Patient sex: F
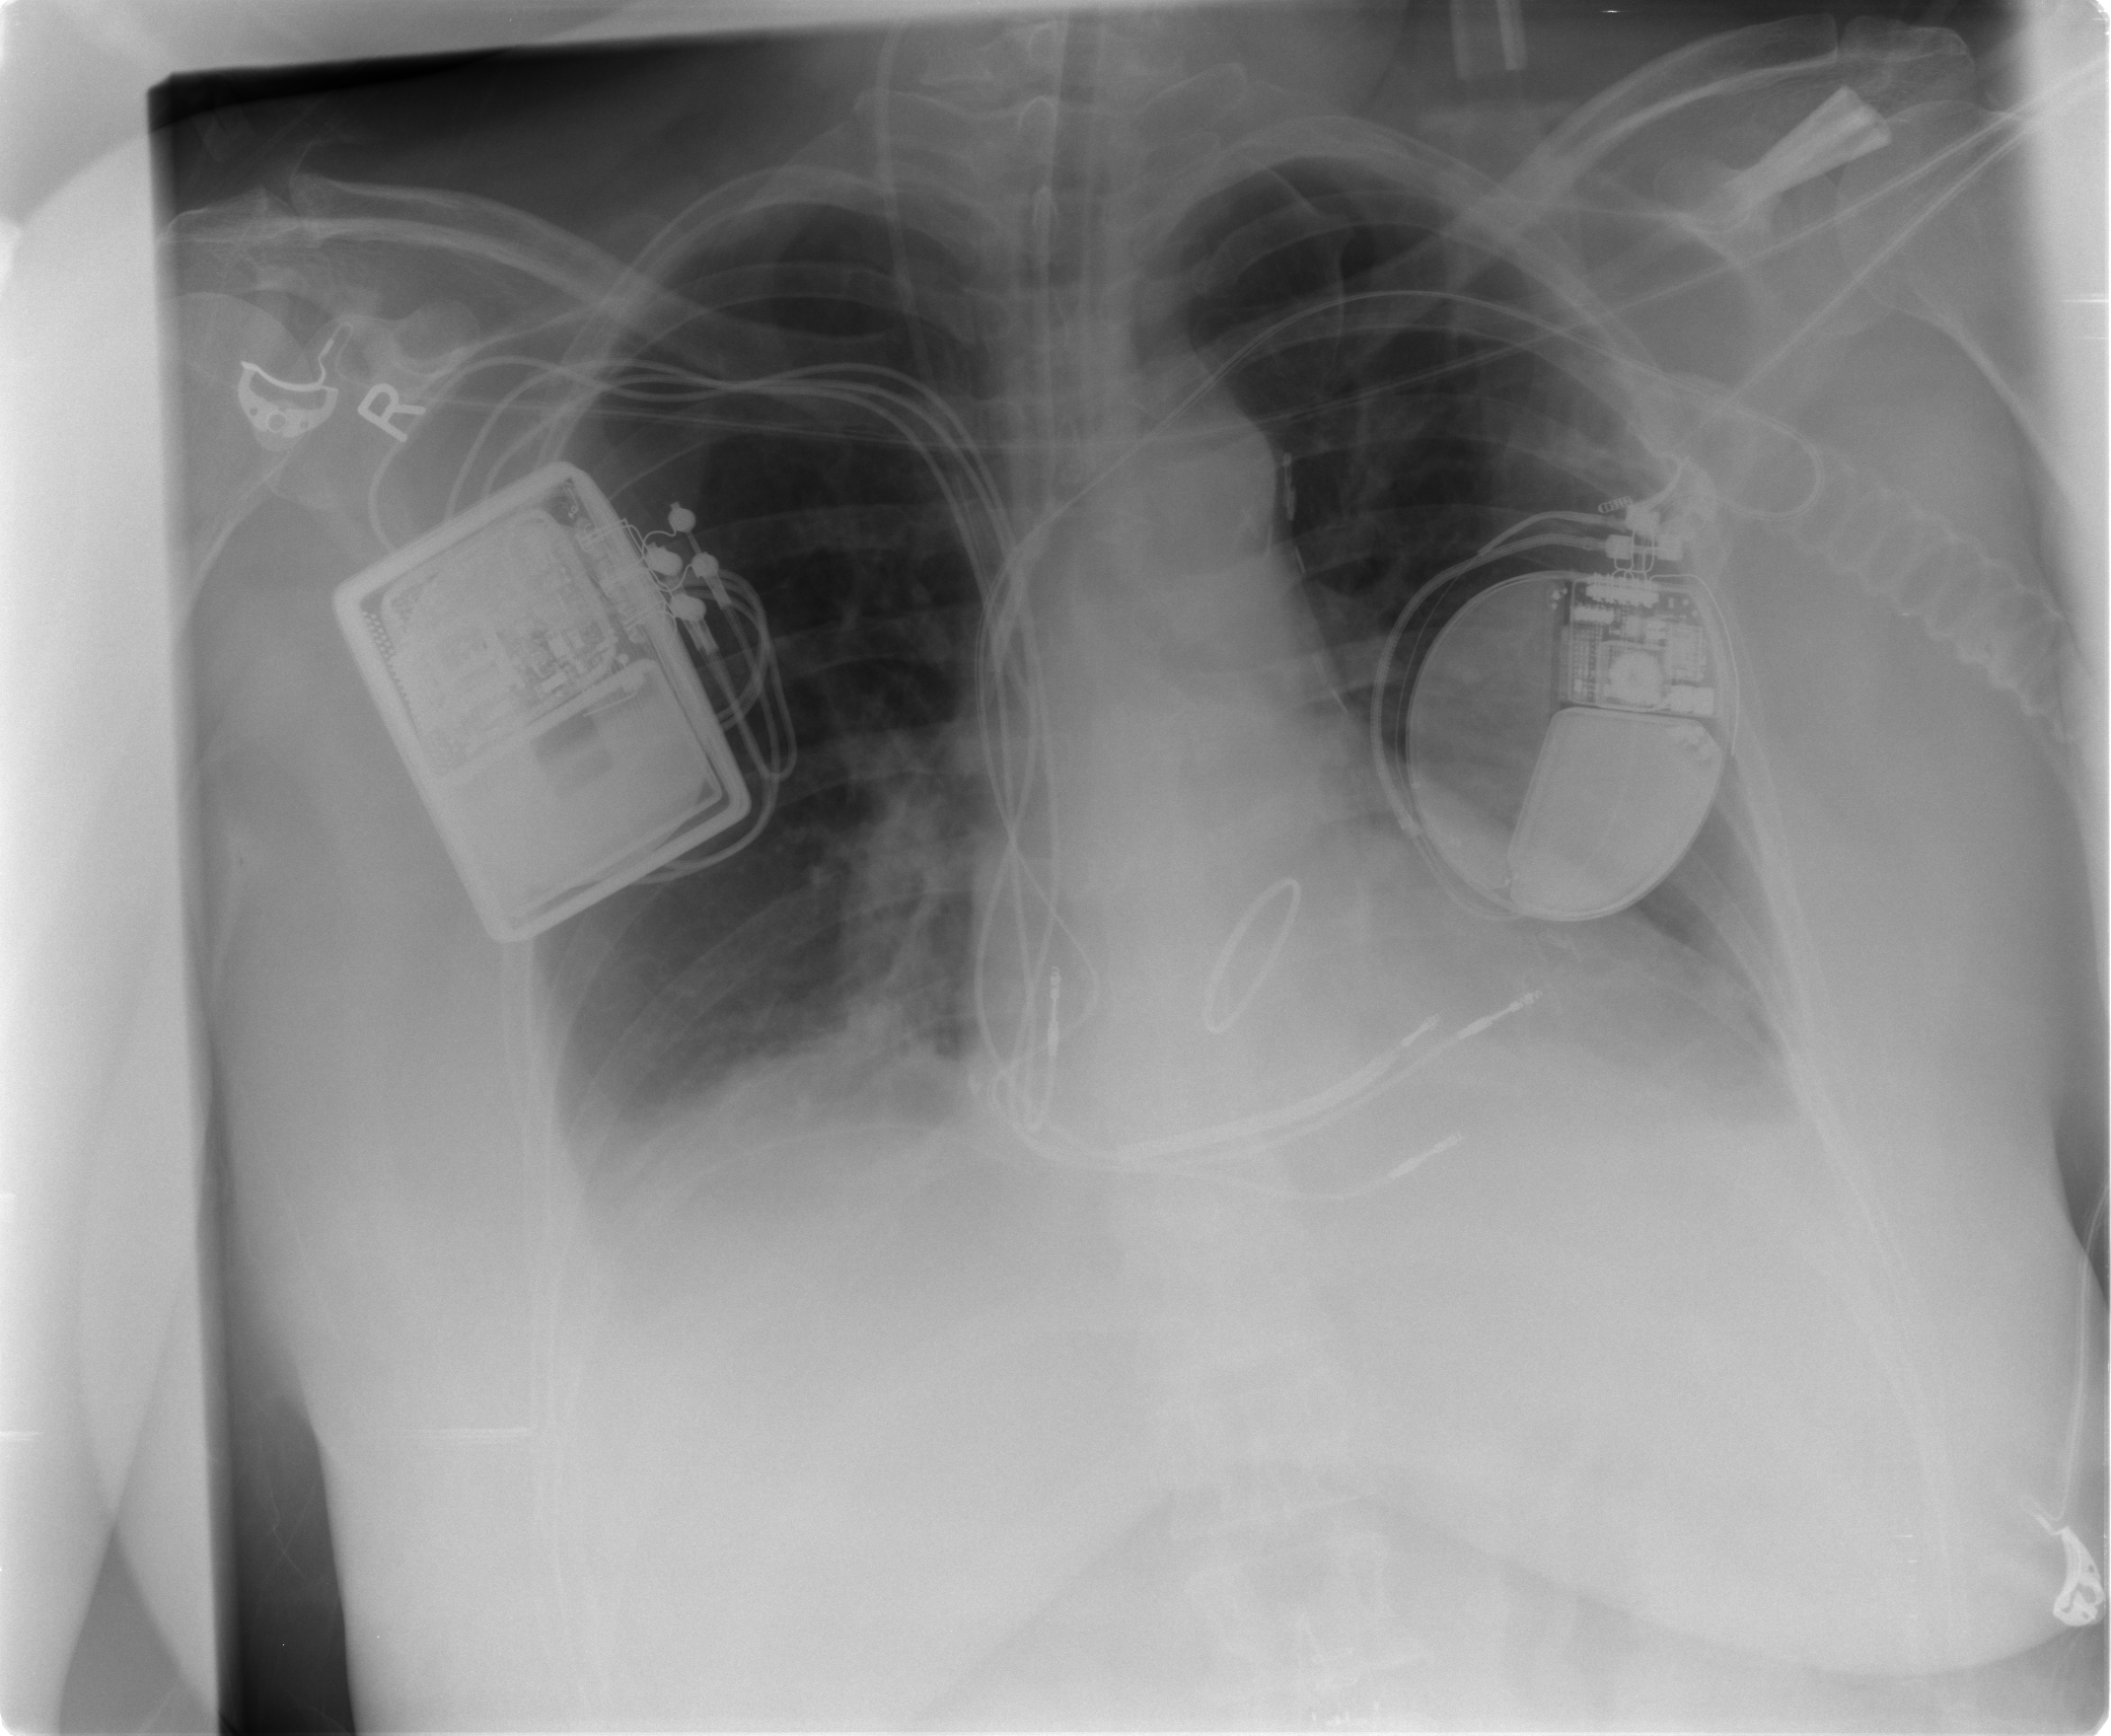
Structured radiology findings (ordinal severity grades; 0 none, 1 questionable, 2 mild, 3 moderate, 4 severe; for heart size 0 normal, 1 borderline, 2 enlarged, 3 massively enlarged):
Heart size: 2
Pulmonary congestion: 0
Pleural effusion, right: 1
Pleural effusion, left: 1
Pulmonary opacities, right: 0
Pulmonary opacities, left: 0
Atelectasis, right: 2
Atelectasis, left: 0